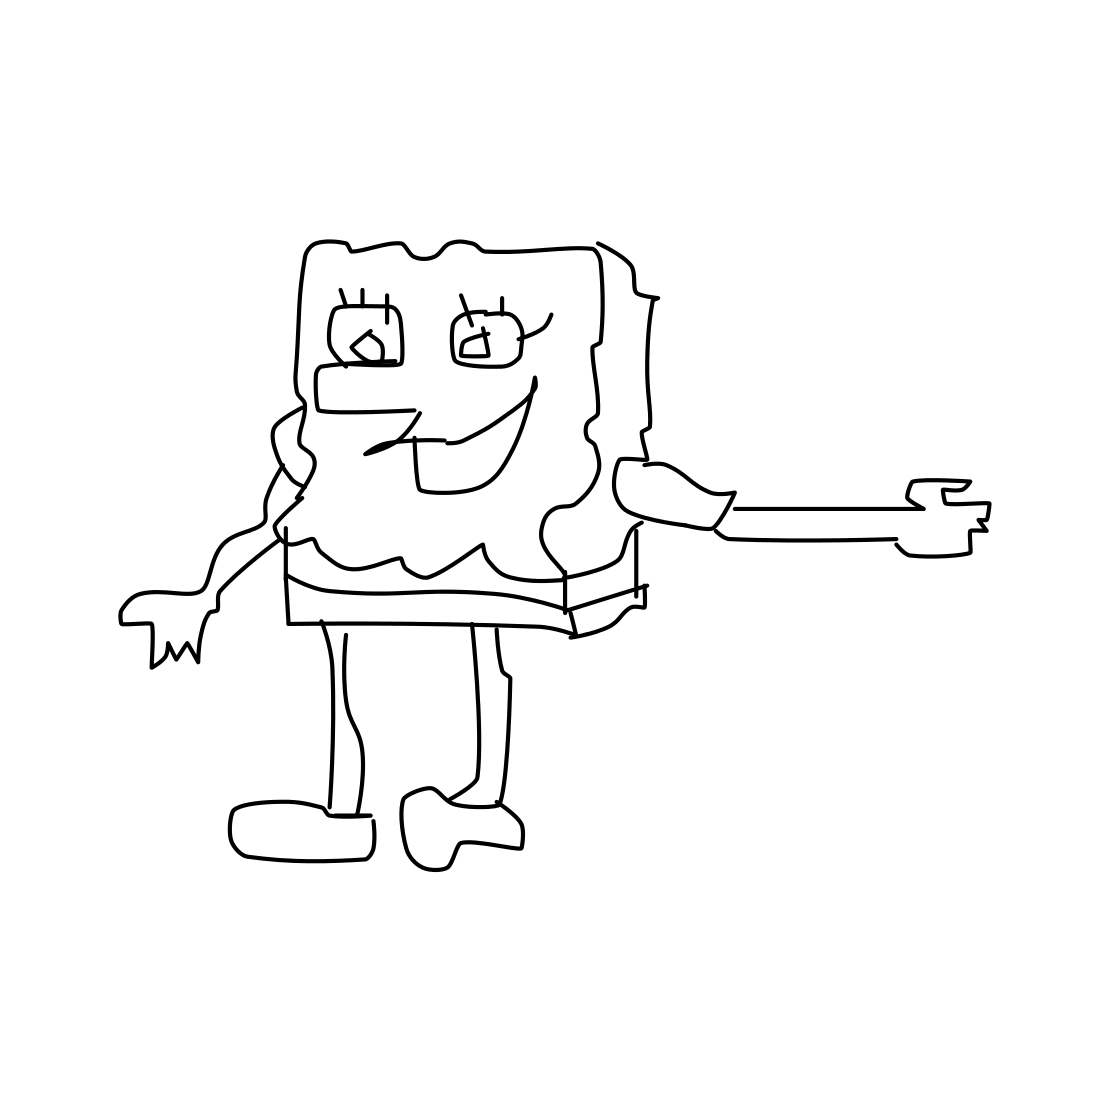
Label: sponge bob